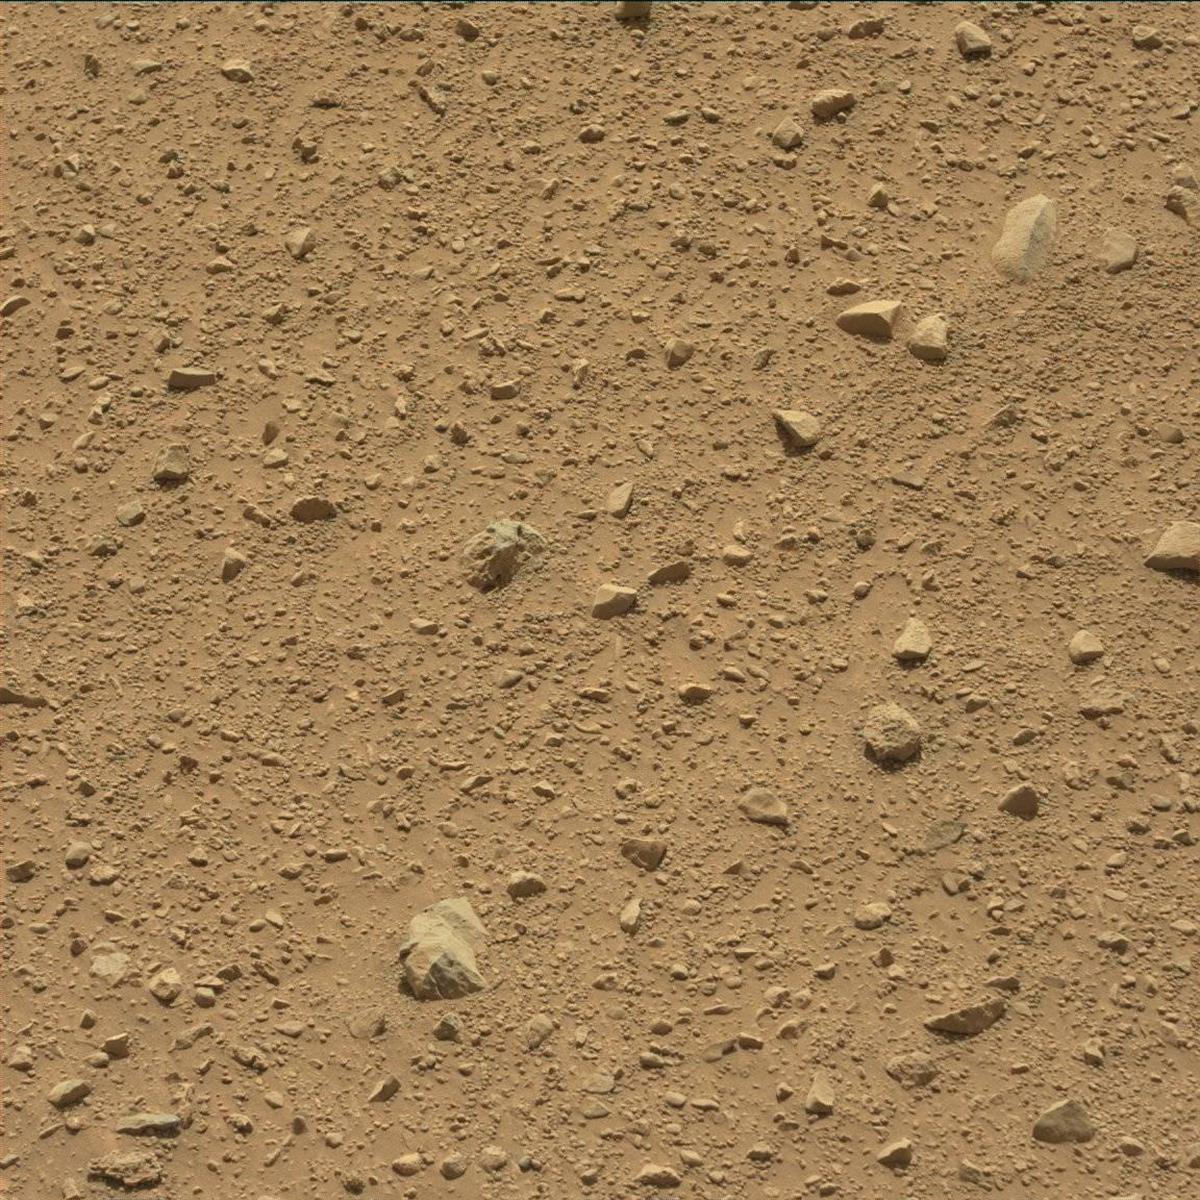
Terrain classes present: Bedrock, Rock, Sand / Soil